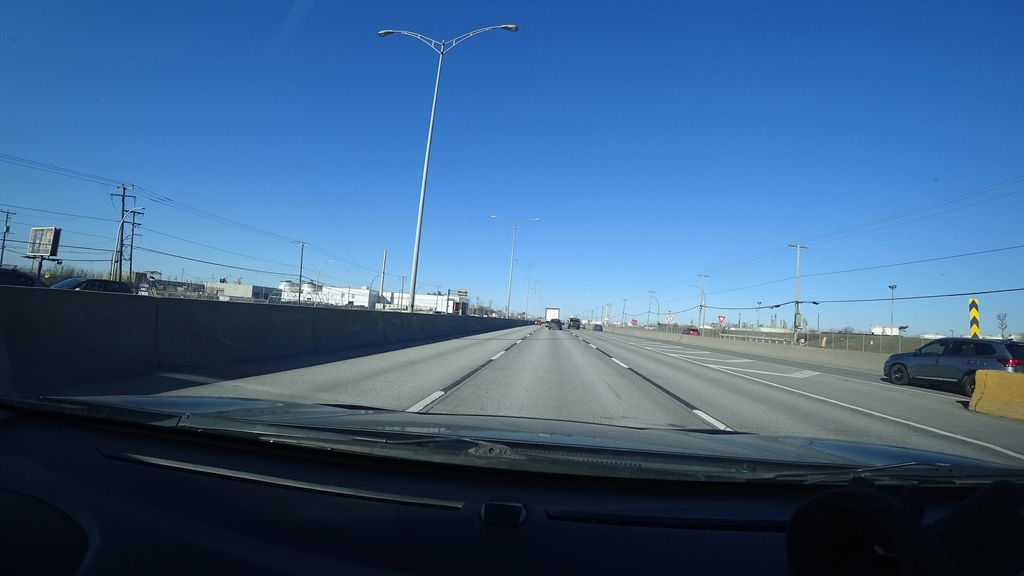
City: montreal